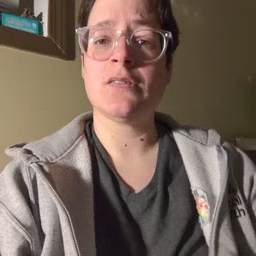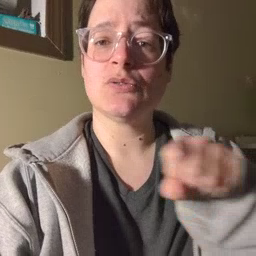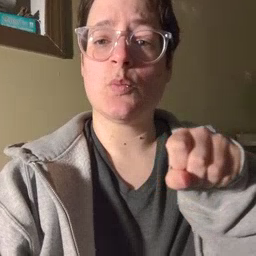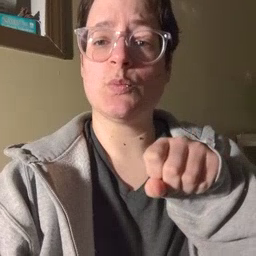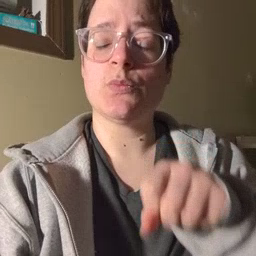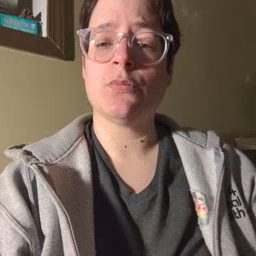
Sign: shoe